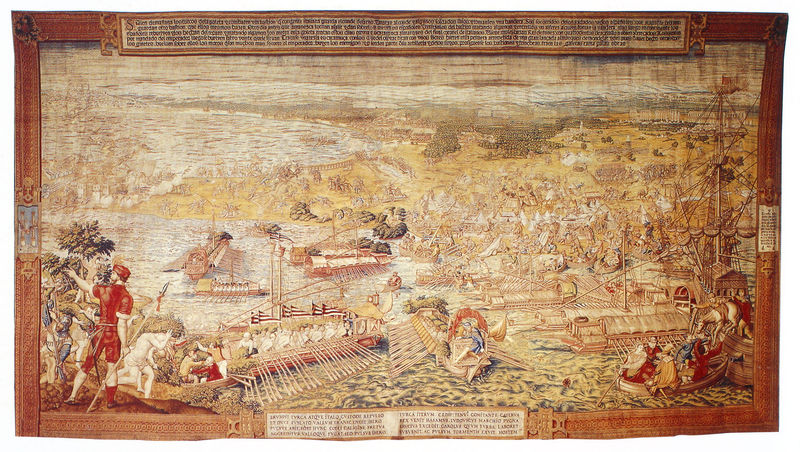
Titel: Der Tunis-Feldzug Karls V.; Die Belagerung von Goleta
Künstler: Jan Cornelisz Vermeyen
Institution: Madrid, Palacio Real, Patrimonio Nacional
Schlagwörter: blau, mann, meer, wasser, gelb, landschaft, menschen, see, ufer, braun, männer, weiss, rot, tiere, teppich, wand, historie, rahmen, bild, horizont, land, gold, boot, boote, handel, pferd, ruder, küste, schiff, schiffe, schrift, segel, mast, krieg, schlacht, gobelin, wandteppich, ruderboot, inschrift, bucht, orient, karte, tapisserie, städte, wandbehang, seeschlacht, ausguck, papyrus, galere, invasion, mnner, seekarte